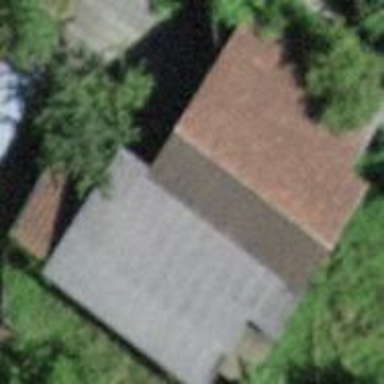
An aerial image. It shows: Rural barn.